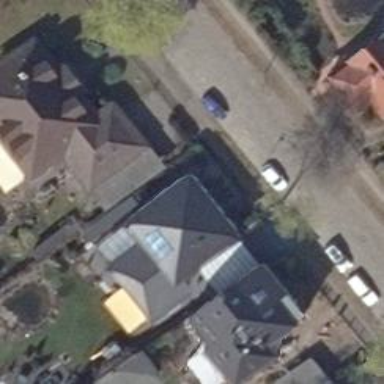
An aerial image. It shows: Detached building with pyramidal roof shape.